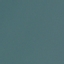
Land use / land cover class: SeaLake